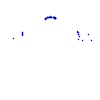
Particle: proton